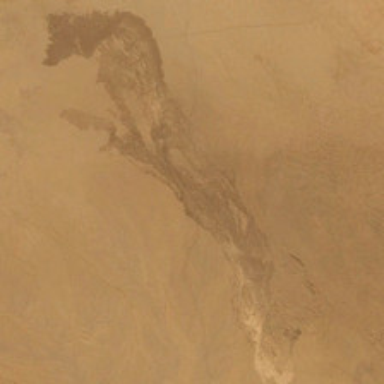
Many sands form a piece of desert .